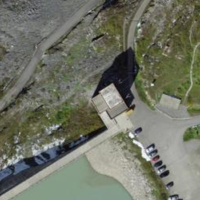
EUNIS habitat code: 26
Species observed at this site:
Pyrrhocorax graculus
Anthus spinoletta